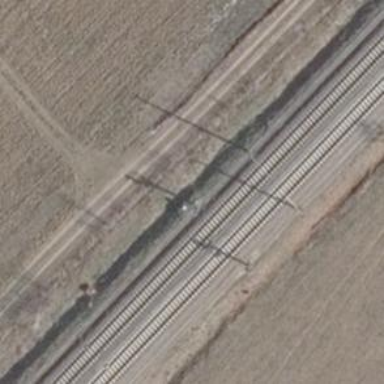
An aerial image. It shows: Light signal at railway crossing.